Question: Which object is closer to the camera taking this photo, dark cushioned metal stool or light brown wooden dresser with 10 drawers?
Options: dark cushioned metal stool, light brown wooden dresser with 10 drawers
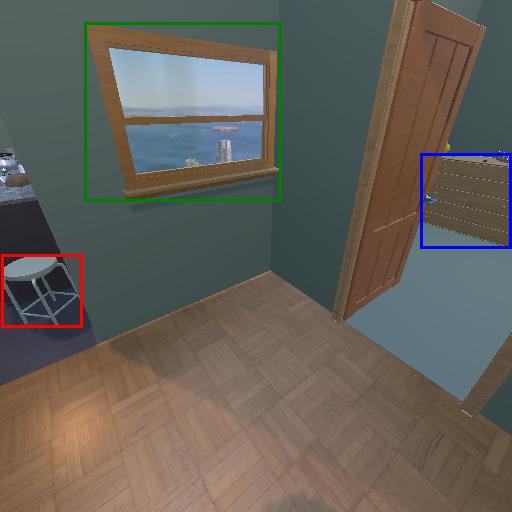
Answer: dark cushioned metal stool